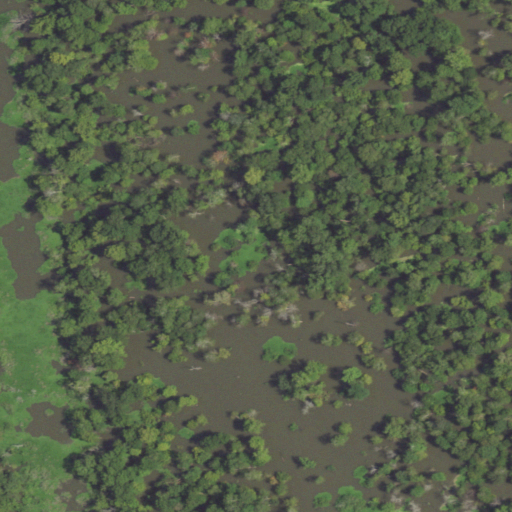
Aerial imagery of island in Louisiana named Glasscock Island containing woody wetlands and herbaceous wetlands